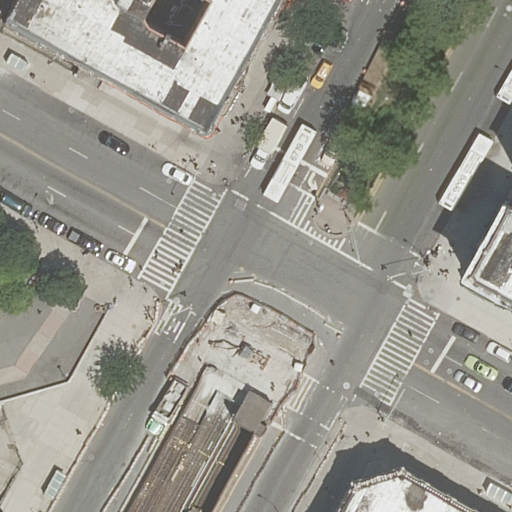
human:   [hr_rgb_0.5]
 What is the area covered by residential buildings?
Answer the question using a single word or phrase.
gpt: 832m2

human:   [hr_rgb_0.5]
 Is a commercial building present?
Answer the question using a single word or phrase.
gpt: no

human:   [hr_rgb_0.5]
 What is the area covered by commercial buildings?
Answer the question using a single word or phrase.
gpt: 0m2

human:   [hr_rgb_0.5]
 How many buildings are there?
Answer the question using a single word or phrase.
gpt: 3

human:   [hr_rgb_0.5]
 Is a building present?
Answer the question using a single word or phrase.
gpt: yes

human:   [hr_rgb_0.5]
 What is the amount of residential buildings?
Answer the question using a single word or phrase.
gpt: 3

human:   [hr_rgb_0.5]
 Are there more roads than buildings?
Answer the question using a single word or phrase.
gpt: yes

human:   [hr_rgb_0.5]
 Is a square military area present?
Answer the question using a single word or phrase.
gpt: no

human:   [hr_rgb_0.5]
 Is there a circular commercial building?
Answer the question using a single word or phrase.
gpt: no

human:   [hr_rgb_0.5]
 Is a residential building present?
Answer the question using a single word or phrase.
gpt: yes

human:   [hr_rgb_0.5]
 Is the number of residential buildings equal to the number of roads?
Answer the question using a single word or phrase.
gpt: no

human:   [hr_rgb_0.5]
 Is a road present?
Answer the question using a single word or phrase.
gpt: yes

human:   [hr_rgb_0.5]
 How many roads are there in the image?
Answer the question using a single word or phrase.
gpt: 7

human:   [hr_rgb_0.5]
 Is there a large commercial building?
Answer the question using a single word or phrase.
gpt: no

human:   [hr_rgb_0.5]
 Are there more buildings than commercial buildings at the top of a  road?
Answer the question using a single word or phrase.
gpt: yes

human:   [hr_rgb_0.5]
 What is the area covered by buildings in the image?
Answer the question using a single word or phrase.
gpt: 832m2

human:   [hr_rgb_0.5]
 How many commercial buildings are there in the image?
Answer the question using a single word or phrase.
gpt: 0

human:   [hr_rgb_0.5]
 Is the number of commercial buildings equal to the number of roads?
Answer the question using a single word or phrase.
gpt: no

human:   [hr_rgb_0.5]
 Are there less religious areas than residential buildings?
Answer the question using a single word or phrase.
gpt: yes

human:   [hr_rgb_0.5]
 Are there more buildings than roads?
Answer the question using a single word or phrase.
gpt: no

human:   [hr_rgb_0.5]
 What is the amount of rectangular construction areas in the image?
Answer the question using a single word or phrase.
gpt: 0

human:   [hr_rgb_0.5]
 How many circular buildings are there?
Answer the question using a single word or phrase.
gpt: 0

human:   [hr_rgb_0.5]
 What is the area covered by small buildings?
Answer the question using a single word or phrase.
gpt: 89m2

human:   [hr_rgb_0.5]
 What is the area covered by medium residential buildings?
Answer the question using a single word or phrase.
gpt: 0m2

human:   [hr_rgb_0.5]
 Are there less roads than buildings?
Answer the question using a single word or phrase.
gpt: no

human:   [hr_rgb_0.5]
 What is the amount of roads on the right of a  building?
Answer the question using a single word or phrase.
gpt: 5

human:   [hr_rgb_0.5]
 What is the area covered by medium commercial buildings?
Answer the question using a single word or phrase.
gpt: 0m2

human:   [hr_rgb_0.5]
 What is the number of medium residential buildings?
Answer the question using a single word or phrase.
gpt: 0

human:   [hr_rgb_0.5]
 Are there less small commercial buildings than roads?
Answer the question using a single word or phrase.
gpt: yes

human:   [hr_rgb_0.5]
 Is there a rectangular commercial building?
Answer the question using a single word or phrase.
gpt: no

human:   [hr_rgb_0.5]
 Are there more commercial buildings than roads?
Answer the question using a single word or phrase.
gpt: no

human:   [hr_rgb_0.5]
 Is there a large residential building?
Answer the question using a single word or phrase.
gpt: yes

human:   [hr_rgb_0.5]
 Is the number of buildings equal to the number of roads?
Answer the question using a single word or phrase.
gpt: no

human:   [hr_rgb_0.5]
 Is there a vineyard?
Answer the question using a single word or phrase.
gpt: no

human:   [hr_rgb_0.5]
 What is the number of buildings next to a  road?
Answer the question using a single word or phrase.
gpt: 3

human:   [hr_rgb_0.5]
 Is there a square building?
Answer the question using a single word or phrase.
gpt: no

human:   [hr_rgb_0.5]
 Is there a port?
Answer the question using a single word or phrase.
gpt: no

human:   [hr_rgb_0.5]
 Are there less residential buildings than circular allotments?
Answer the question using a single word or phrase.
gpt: no

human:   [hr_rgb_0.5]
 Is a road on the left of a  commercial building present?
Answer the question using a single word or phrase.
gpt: no

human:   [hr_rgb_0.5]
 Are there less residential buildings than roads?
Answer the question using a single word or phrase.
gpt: yes

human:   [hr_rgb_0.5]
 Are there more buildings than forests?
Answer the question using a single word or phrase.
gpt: yes

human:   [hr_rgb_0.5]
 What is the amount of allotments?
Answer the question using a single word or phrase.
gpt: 0

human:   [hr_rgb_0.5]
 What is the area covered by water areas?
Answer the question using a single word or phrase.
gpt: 0m2

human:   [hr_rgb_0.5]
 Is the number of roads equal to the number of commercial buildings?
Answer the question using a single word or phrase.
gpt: no

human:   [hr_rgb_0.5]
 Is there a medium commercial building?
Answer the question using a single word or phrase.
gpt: no

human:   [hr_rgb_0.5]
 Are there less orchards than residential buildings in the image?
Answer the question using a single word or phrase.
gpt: yes

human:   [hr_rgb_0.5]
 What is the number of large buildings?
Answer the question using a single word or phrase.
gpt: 1

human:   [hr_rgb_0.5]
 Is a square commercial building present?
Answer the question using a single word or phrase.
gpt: no

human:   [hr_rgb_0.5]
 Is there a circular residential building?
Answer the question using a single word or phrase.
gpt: no

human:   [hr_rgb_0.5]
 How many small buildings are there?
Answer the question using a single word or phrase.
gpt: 2

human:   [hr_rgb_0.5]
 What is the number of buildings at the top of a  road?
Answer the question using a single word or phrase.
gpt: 2

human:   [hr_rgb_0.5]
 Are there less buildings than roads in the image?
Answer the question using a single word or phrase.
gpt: yes

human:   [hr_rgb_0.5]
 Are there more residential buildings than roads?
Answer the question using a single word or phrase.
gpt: no

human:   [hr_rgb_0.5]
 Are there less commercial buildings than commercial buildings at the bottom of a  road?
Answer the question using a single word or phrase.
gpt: no

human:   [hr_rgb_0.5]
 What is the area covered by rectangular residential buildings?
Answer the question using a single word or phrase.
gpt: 89m2

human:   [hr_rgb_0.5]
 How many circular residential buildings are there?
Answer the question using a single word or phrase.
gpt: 0

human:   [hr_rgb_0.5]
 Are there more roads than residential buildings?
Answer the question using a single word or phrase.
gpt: yes

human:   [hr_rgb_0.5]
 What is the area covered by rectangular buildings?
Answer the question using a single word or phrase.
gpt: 89m2

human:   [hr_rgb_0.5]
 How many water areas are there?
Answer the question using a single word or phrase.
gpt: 0

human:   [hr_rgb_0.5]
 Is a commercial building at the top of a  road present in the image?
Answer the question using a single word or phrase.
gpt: no

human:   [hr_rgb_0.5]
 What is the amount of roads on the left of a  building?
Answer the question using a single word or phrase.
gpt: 7

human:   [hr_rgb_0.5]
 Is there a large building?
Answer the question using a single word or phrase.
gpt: yes

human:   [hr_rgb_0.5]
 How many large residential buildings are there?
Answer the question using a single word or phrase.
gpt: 1

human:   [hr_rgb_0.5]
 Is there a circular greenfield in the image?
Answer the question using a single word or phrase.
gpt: no